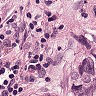
Metastatic tissue present: yes